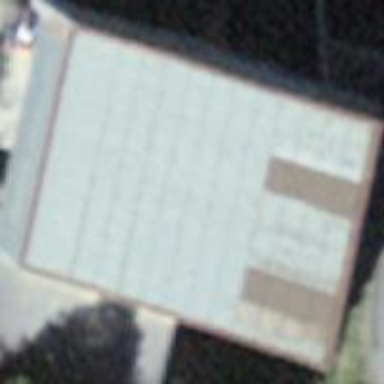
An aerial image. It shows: Shed building.